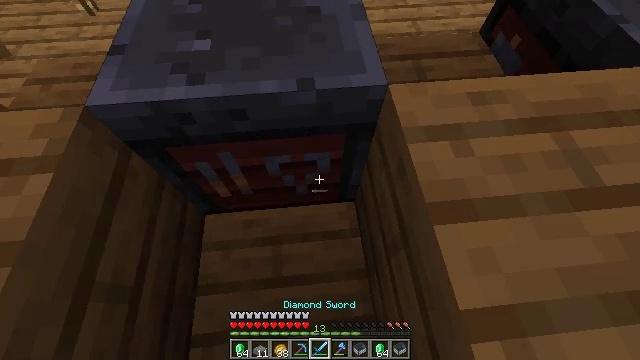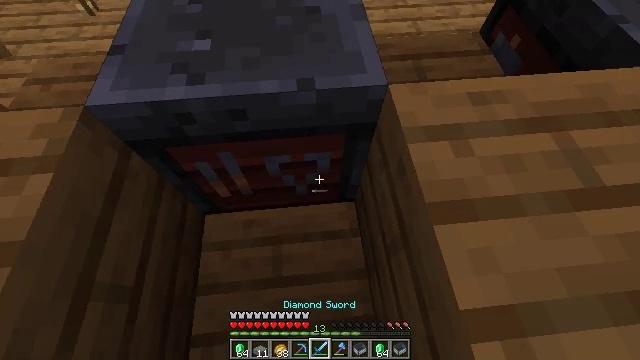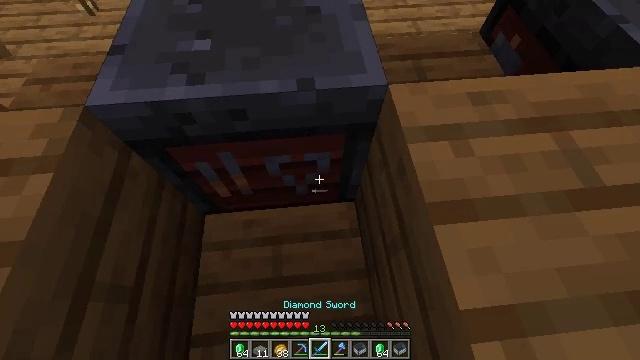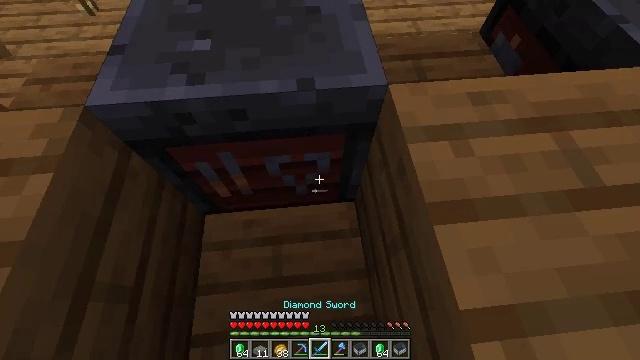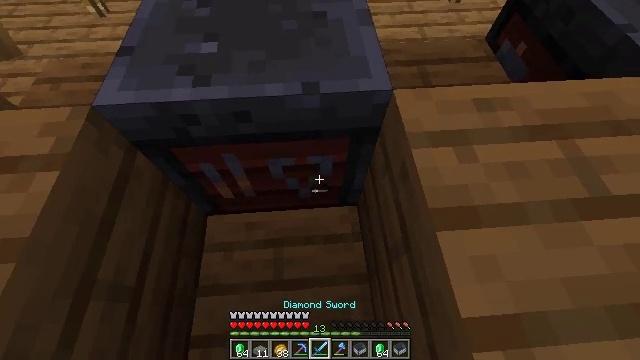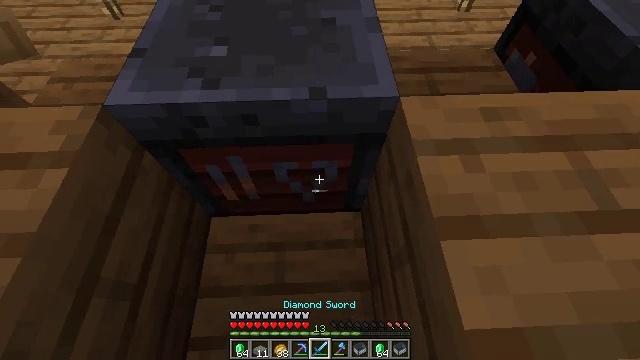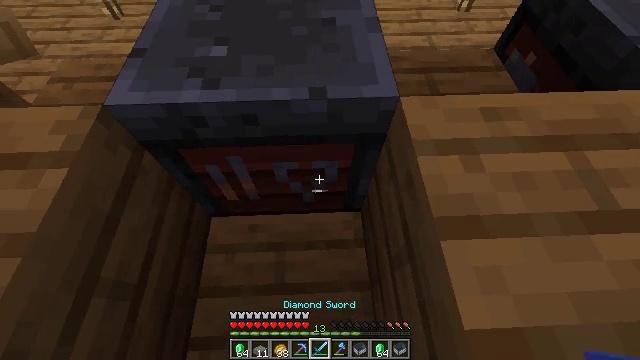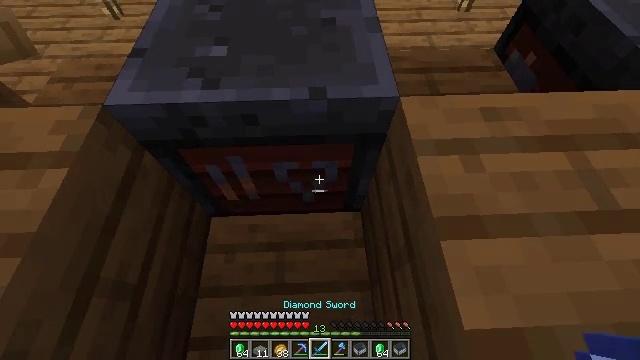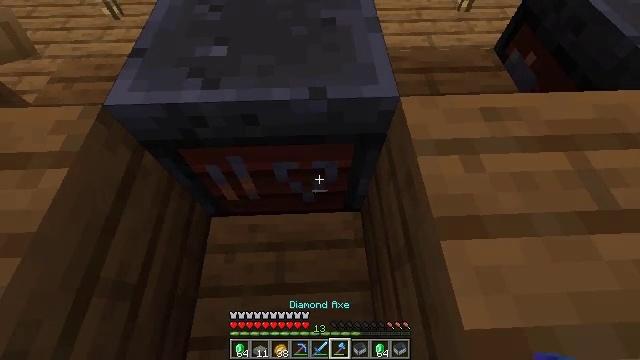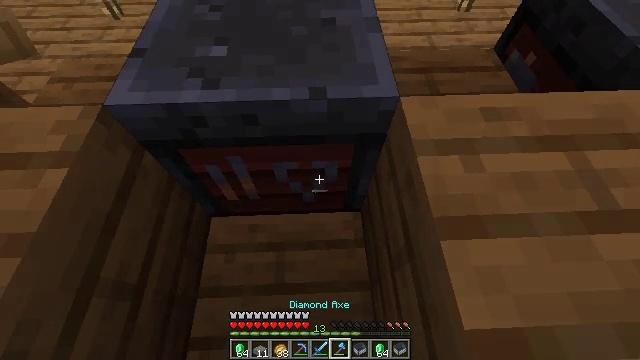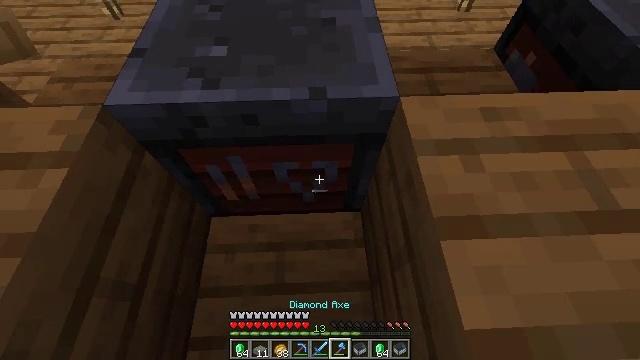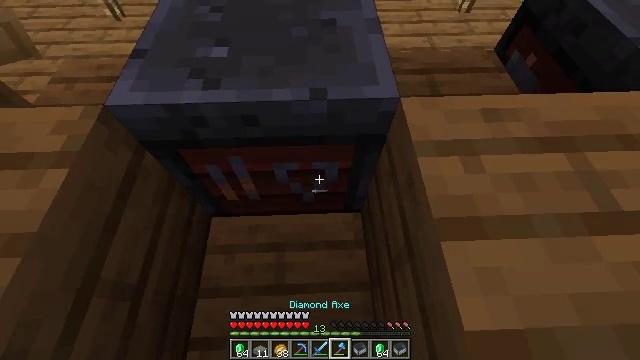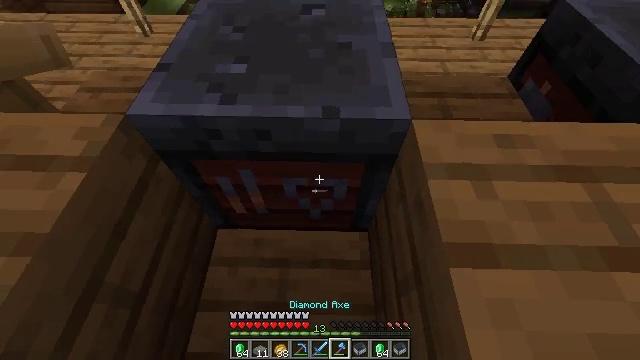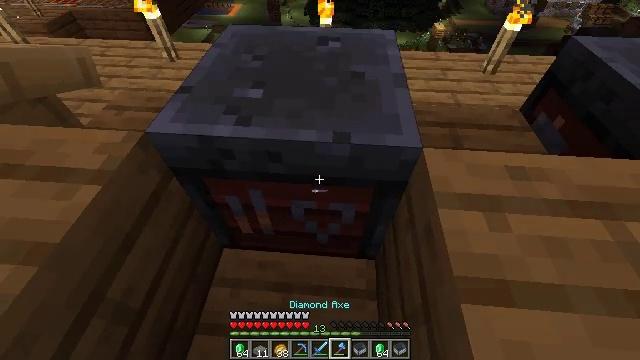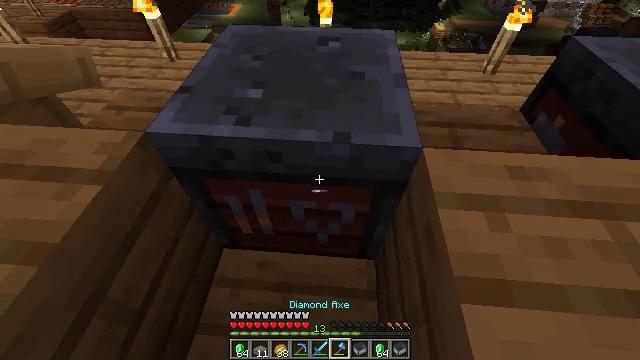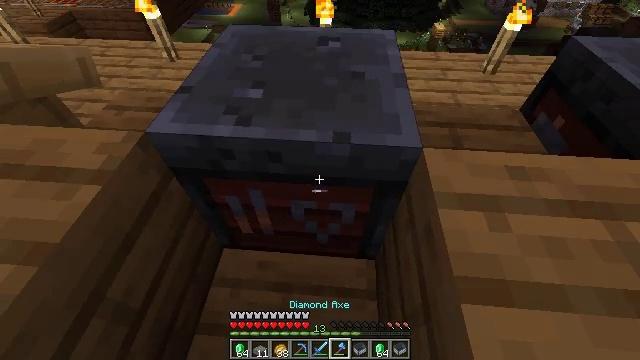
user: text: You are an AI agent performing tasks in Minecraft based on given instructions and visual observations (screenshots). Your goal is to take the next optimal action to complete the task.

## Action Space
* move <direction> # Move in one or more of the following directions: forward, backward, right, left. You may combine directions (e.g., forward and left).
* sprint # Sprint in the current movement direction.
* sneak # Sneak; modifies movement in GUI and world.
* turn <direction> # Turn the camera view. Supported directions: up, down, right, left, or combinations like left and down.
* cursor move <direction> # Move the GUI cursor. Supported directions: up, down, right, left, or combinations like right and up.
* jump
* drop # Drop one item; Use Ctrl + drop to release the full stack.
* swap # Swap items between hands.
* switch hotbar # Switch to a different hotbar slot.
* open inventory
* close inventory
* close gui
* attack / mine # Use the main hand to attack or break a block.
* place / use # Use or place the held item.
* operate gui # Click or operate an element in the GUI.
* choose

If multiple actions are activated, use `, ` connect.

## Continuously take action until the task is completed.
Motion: motion action
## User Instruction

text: Mine the smithing table.
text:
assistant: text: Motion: no_op
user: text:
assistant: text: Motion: no_op
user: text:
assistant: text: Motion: no_op
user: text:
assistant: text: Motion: turn left
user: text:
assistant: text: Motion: turn left and up
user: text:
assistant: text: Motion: no_op
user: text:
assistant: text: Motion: no_op
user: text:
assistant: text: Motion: no_op
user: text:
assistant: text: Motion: no_op
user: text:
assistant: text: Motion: no_op
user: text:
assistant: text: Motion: no_op
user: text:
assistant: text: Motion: turn left and up
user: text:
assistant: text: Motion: turn left and up
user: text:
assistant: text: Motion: no_op
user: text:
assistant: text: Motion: no_op
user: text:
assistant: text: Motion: attack / mine
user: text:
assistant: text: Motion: attack / mine
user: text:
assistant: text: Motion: attack / mine
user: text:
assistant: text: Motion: attack / mine
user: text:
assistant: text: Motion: attack / mine
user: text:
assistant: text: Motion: attack / mine
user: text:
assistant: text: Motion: attack / mine
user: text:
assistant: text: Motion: attack / mine